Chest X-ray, PA view. Patient: 28 years old, sex M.
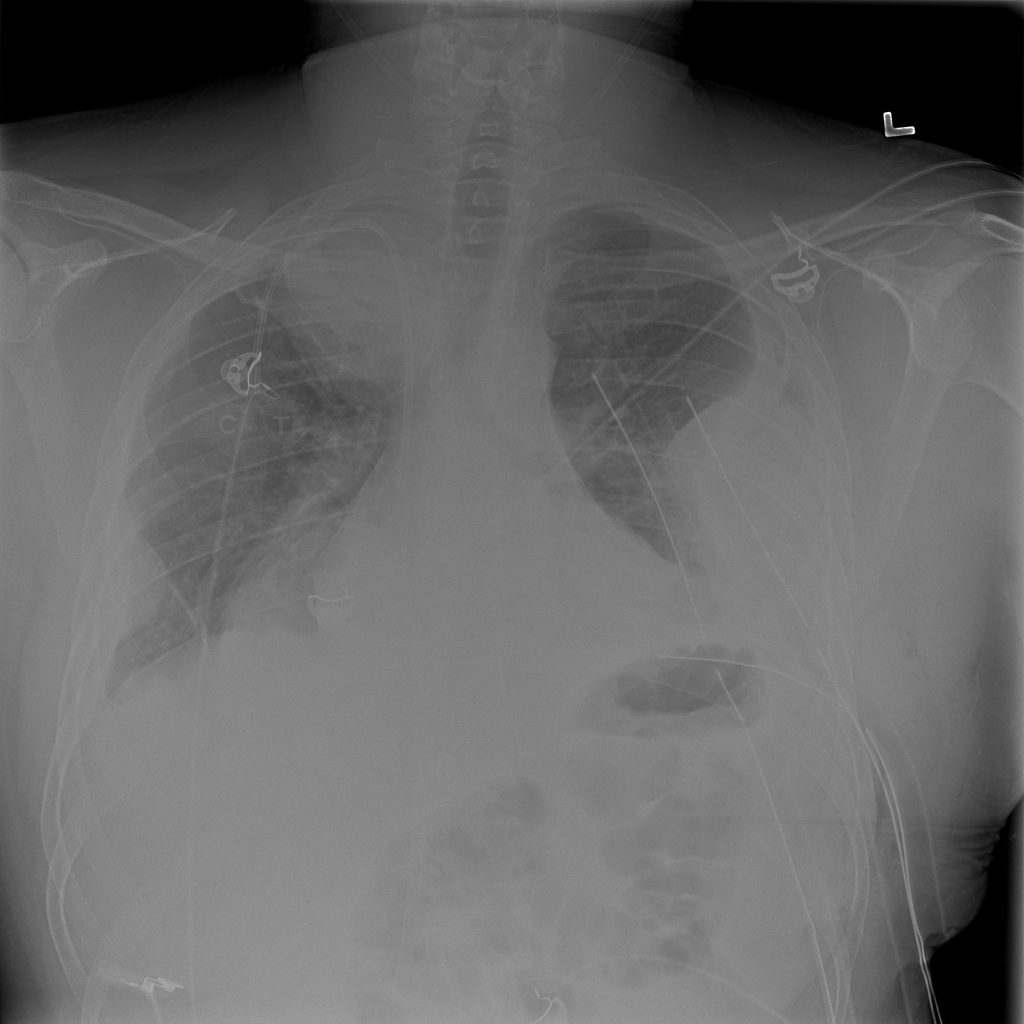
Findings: Effusion, Emphysema, Mass